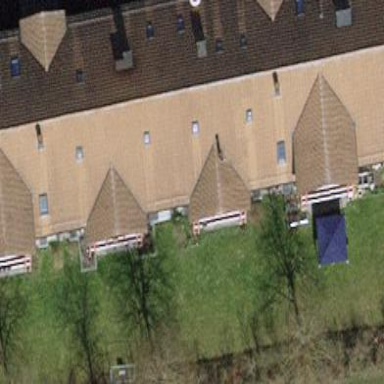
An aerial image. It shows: Building with tile roof.